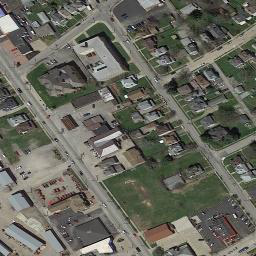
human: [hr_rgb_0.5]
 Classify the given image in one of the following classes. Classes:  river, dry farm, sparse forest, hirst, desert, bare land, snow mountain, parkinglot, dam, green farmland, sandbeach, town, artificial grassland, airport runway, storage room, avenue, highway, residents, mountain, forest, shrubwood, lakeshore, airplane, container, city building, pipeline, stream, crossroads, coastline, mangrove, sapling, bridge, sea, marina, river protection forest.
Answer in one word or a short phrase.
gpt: town